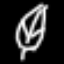
Label: leaf